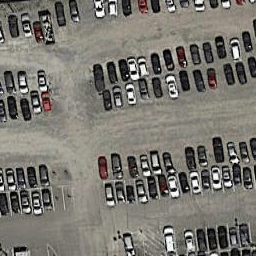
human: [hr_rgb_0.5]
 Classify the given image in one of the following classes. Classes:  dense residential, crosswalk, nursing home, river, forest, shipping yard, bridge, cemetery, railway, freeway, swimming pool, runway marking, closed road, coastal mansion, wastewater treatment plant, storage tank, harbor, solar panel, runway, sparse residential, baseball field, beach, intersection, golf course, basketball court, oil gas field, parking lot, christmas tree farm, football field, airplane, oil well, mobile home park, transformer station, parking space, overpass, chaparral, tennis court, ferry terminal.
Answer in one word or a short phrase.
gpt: parking lot